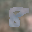
Label: 8